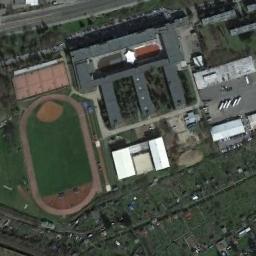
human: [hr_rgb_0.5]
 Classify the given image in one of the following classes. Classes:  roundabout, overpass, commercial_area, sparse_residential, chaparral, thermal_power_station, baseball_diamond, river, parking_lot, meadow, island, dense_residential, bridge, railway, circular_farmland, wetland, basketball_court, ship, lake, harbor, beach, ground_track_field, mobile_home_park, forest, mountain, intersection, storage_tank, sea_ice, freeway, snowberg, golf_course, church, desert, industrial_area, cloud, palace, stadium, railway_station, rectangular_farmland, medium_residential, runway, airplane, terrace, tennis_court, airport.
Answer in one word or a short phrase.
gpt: ground_track_field